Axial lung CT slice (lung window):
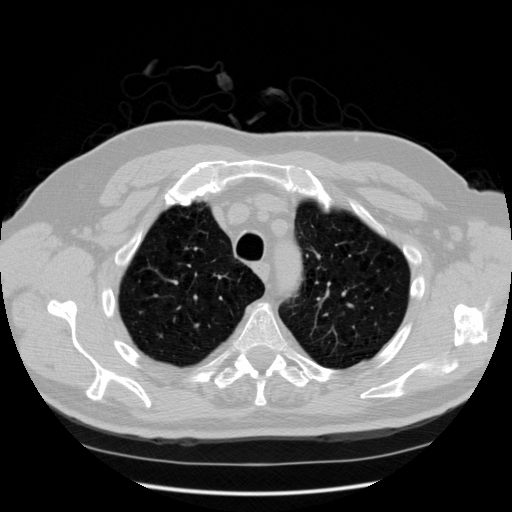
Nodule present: no